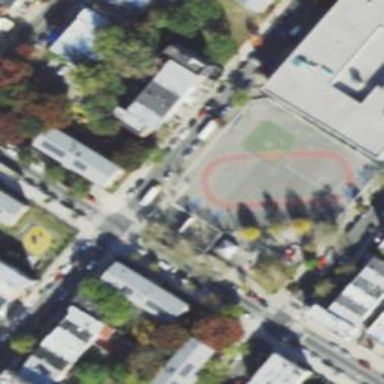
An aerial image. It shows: Basketball court on pitch.